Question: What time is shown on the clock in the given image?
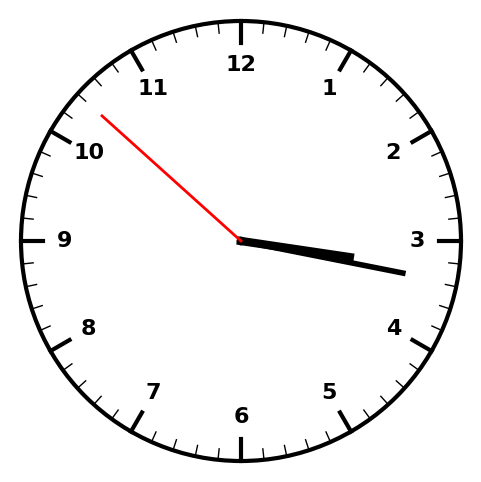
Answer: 03:16:52